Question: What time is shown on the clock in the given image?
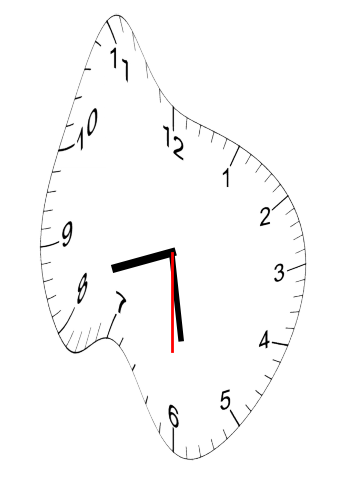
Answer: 08:28:30